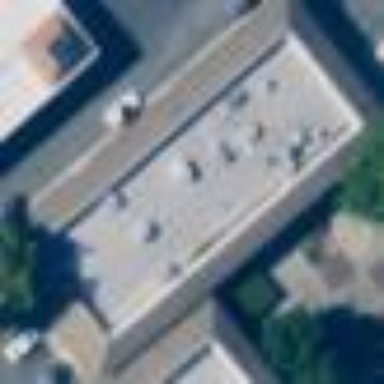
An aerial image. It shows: Commercial building.